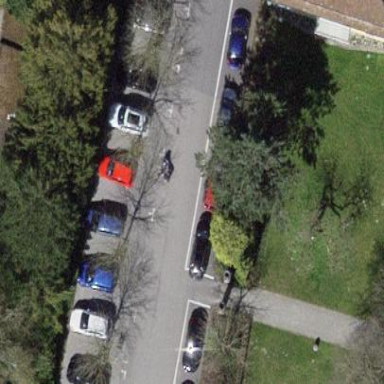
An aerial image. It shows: Parking area with surface.